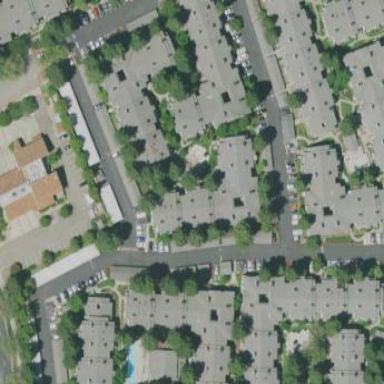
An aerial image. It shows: View of apartment building.